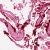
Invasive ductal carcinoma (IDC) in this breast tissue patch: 0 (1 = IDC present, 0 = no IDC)